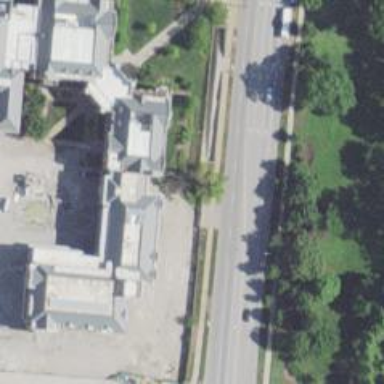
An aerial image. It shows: View of university building.